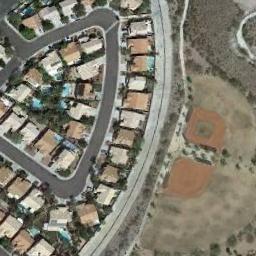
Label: baseball_diamond